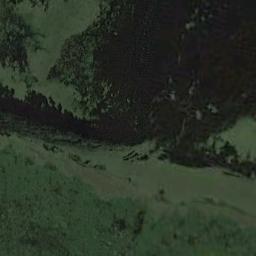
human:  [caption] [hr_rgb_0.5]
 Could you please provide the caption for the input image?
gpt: Except for the waters, this wetland is covered by vegetation .

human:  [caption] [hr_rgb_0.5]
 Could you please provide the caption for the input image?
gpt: Many waters of different sizes and shapes are surrounded by wetlands .

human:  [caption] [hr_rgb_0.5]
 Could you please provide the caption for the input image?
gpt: The surface of the lake in a wetland is covered with a large dense dark green and light green mixed plants .

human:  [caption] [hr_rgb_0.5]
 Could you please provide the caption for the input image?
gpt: The wetland consists of green plants and water .

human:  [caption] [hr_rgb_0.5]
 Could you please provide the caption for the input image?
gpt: There are many green areas on the wetland .